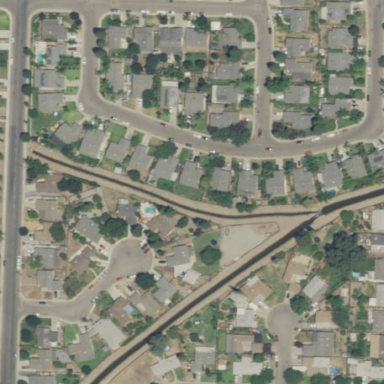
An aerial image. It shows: Residential neighbourhood consisting of single-family homes.